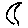
Label: moon